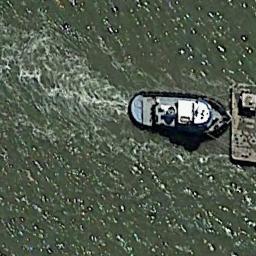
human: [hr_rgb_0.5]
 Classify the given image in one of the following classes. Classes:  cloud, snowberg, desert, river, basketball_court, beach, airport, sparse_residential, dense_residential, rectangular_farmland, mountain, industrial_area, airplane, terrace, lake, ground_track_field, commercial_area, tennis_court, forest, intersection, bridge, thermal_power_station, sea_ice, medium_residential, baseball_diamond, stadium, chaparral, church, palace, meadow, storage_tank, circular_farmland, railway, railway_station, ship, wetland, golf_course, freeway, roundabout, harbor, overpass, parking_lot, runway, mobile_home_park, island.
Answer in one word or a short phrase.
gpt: ship